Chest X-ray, PA view. Patient: 43 years old, sex F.
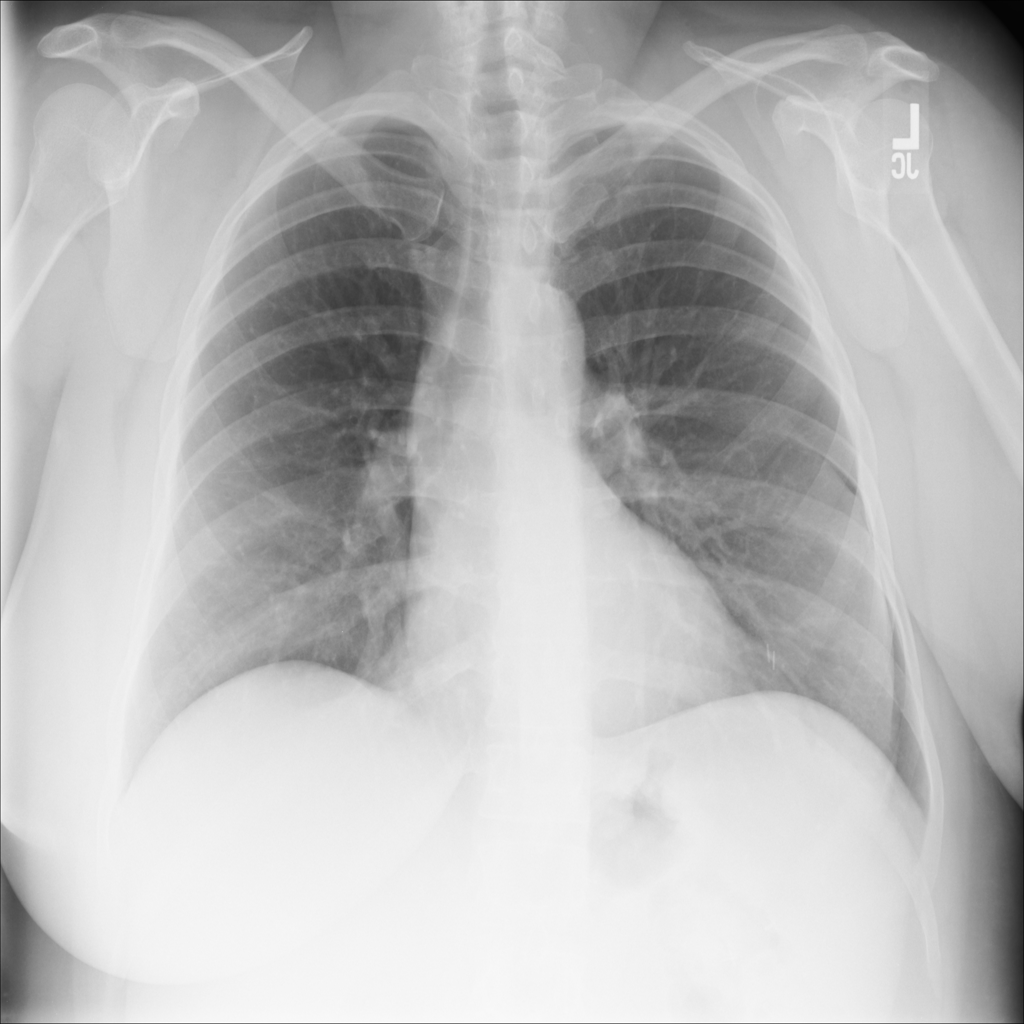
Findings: No Finding